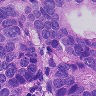
Metastatic tissue present: yes